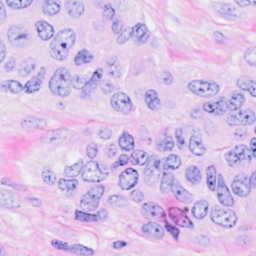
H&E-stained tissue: Breast